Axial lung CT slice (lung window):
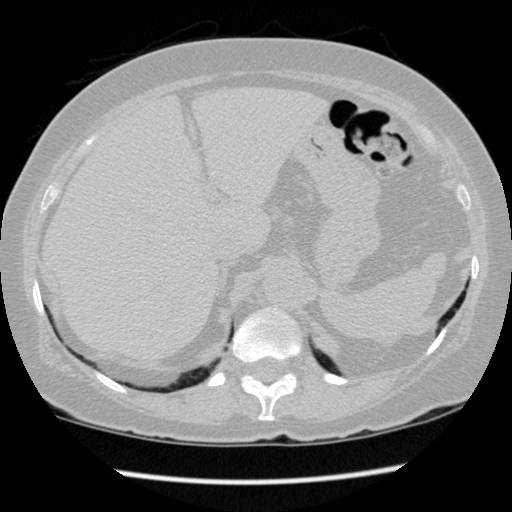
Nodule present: no